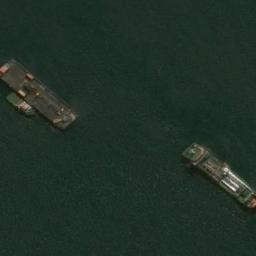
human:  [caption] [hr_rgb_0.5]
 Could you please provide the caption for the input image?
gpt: One blue and two green ships sailing on the green sea .

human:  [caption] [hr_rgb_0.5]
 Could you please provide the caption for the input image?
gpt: There are several ships at sea .

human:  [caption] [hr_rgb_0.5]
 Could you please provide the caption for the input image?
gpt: The two ships and a boat are in the dark green water .

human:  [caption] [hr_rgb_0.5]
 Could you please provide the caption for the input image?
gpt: There are three ships in the green water .

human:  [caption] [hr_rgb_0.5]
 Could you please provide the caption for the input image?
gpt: There are two ships surrounded by green water .